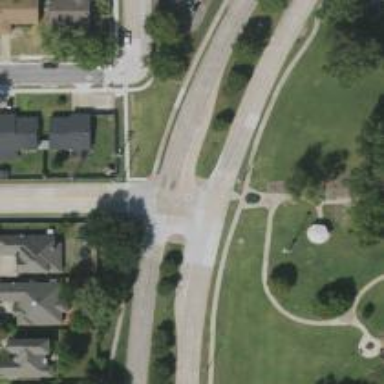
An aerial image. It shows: Secondary road with separate sidewalk.